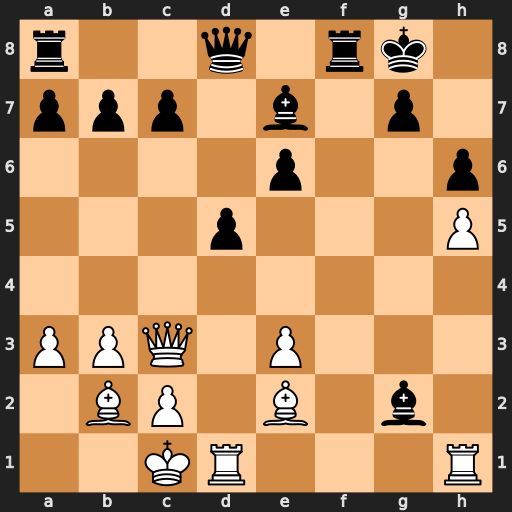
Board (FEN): r2q1rk1/ppp1b1p1/4p2p/3p3P/8/PPQ1P3/1BP1B1b1/2KR3R
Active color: w
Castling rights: -
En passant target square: -
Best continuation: Qxg7#